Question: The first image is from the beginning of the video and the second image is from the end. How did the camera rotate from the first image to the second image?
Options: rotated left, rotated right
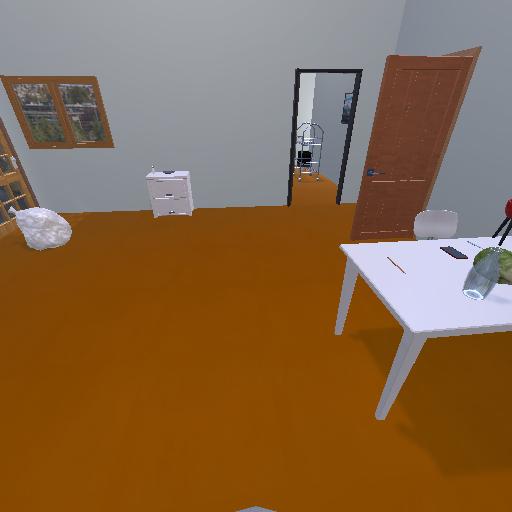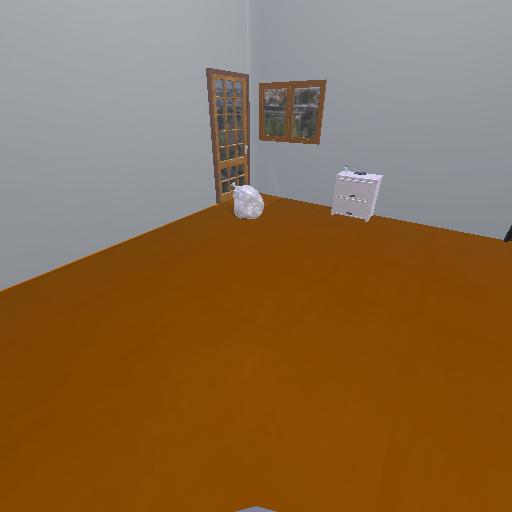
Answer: rotated left